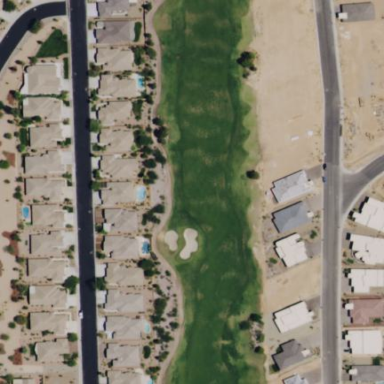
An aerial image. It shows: Rough area in golf course.